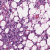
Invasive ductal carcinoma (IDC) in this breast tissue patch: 0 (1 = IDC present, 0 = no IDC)